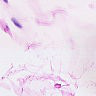
Metastatic tissue present: no